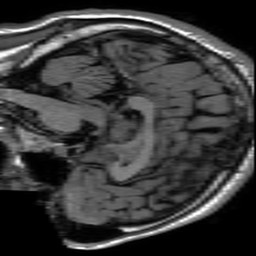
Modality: inplaneT1
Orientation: sagittal
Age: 20
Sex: male
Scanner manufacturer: ge
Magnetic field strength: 3 T
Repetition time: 2.597 s
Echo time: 0.02273 s